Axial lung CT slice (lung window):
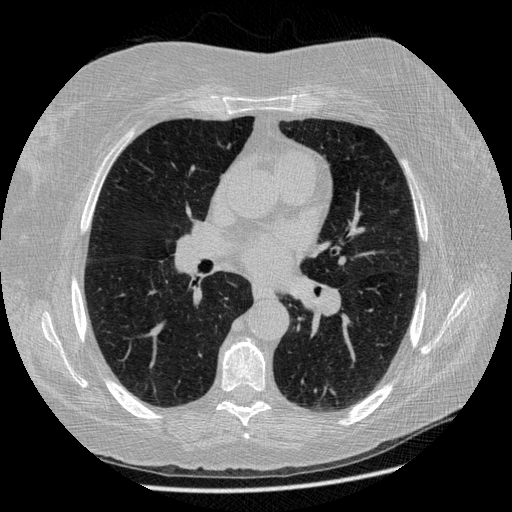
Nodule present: no